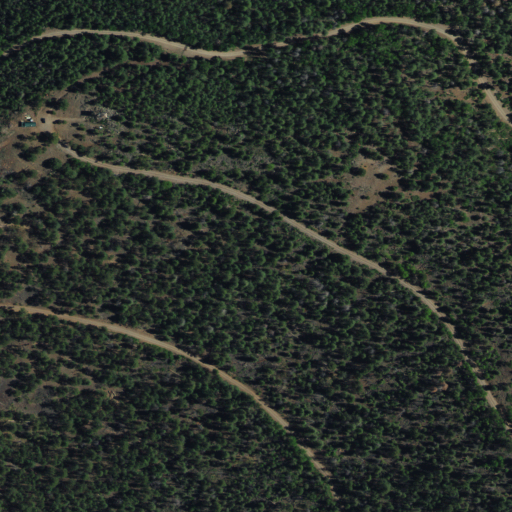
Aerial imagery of mountain in New Mexico named Mangas Mountain containing only evergreen forest